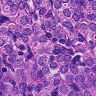
Metastatic tissue present: yes